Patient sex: F
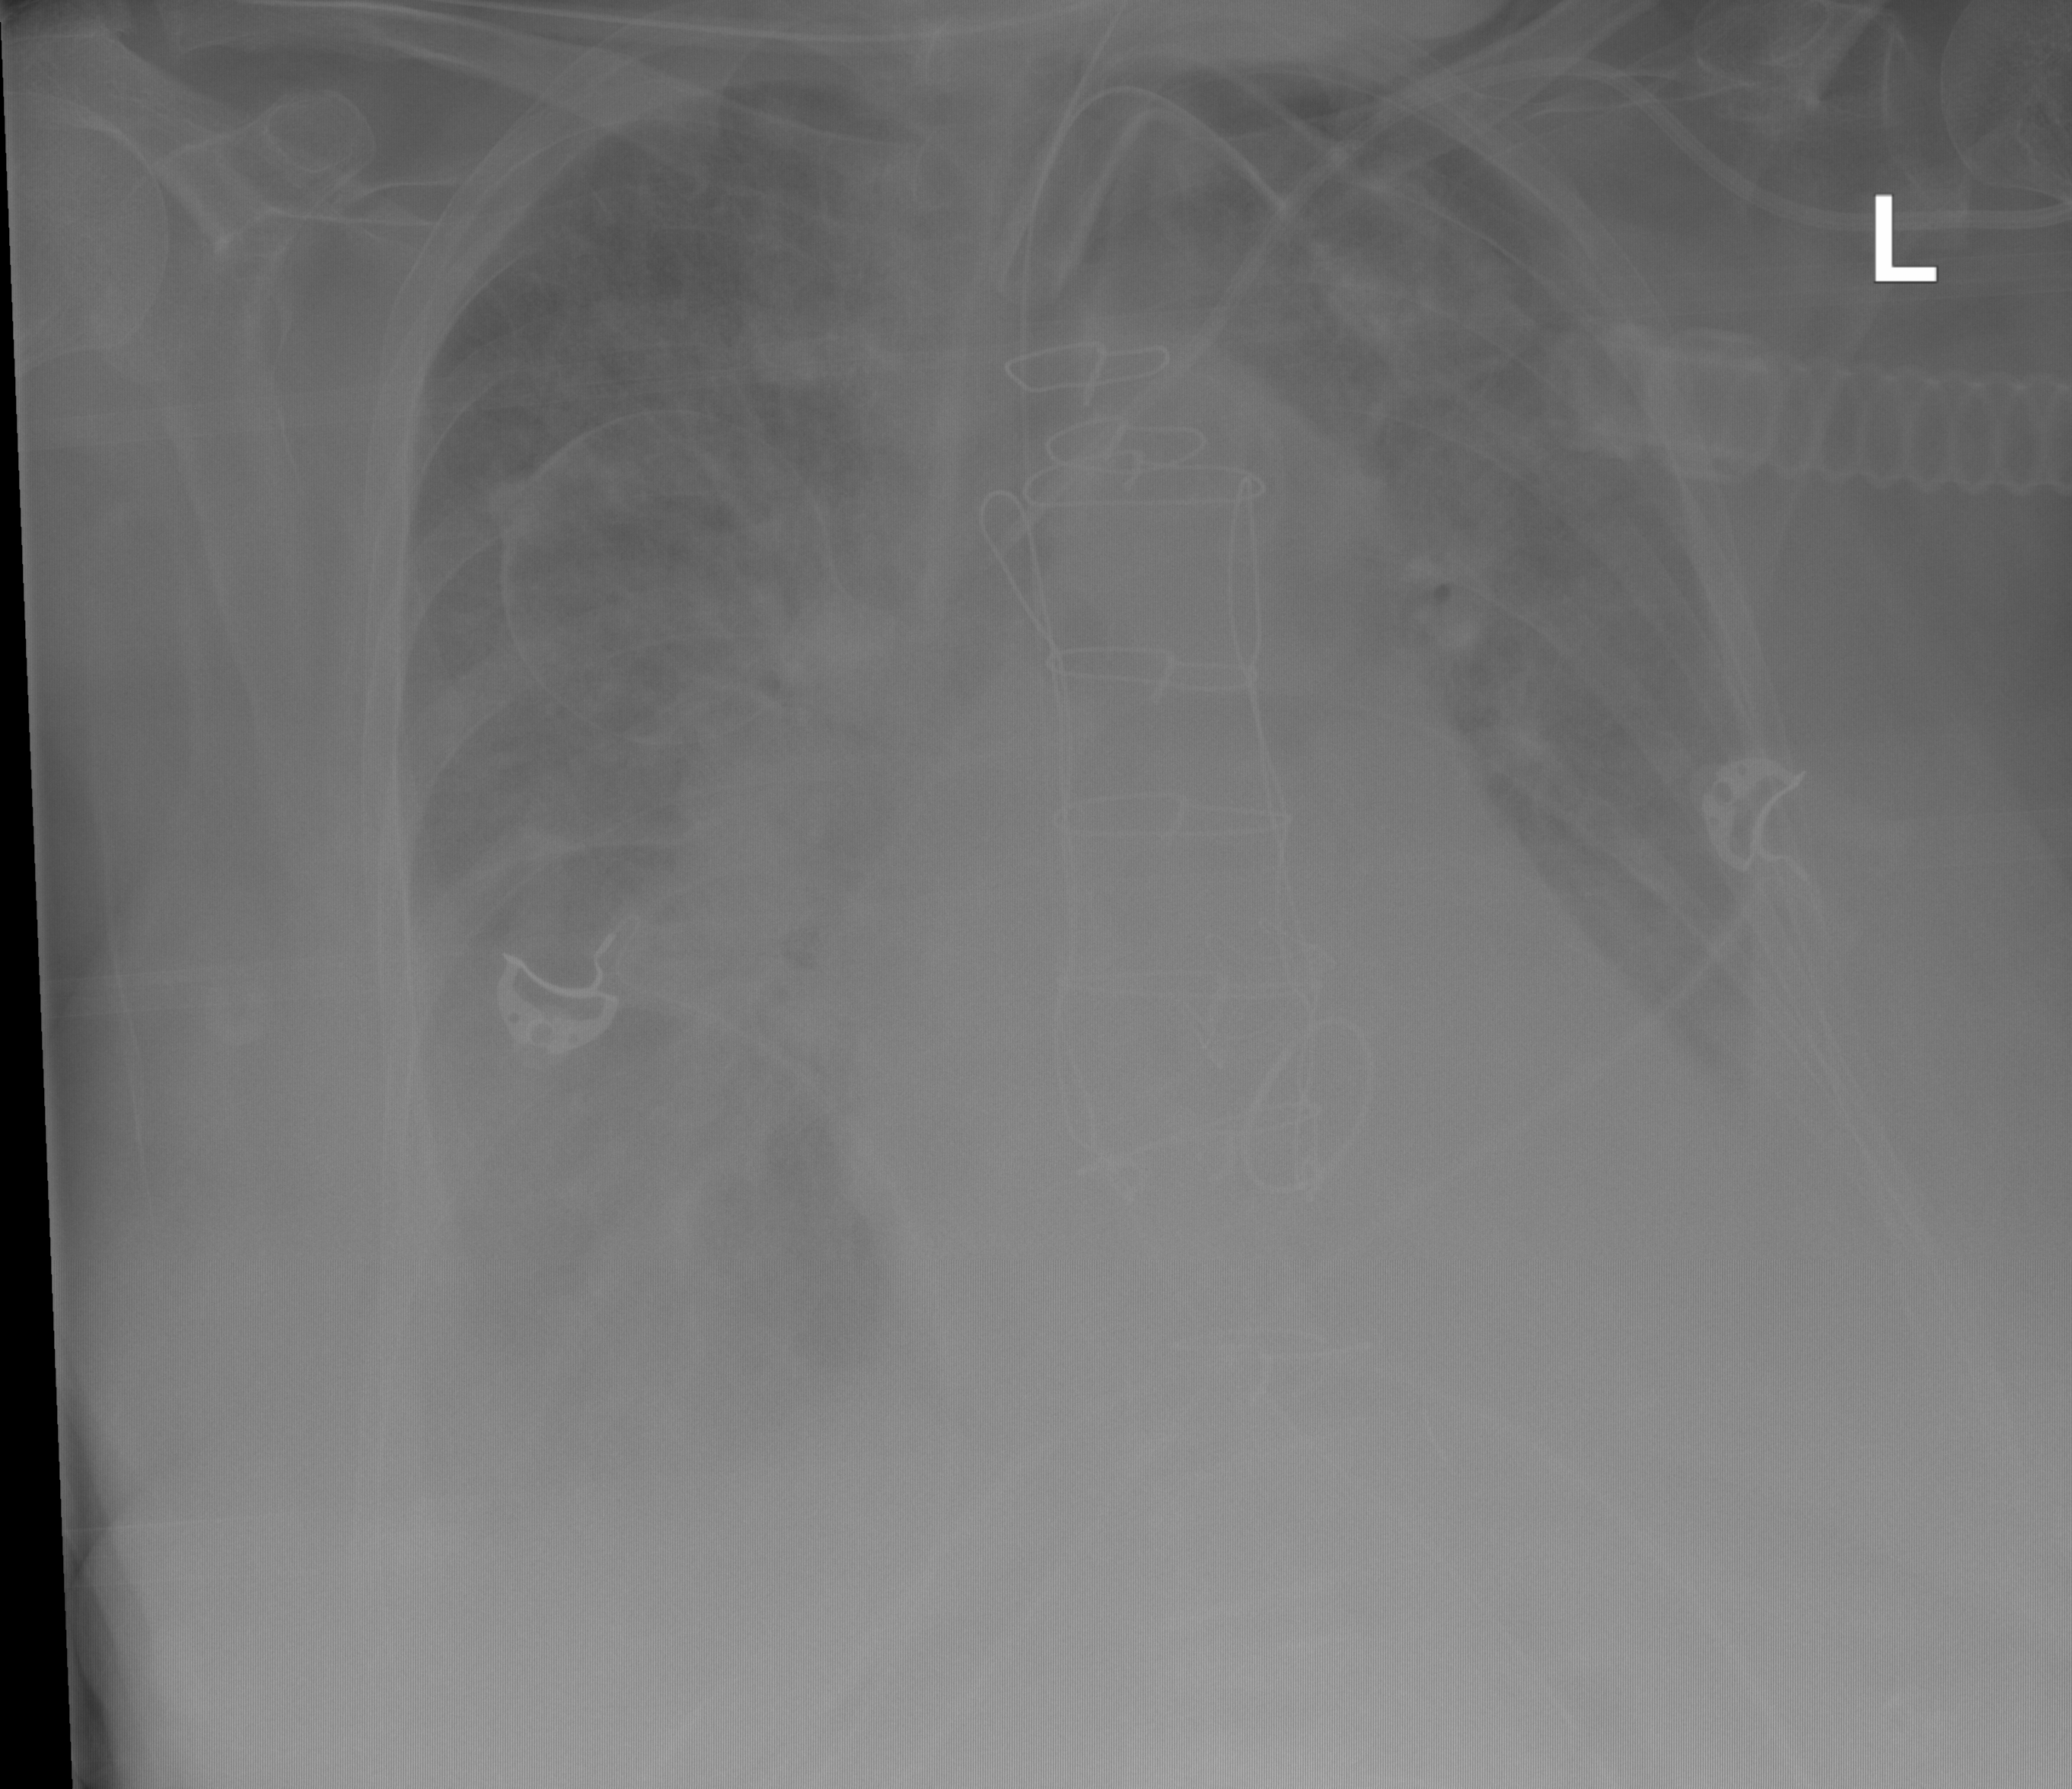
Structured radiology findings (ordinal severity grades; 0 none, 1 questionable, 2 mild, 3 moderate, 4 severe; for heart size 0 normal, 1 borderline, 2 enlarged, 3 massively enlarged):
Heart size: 2
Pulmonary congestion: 3
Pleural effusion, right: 3
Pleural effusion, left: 3
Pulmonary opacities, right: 3
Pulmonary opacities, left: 0
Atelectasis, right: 2
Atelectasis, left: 3